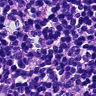
Metastatic tissue present: no